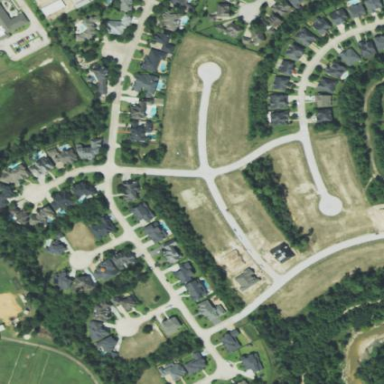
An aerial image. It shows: Residential area within neighborhood.